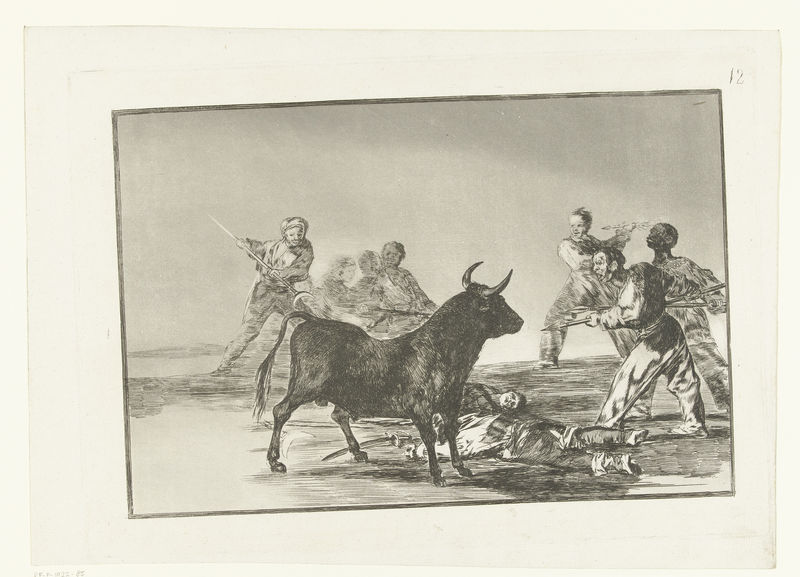
Titel: De ongeordende menigte verlamt de stier met lansen, sikkels, banderillas en andere wapens
Künstler: Francisco José de Goya y Lucientes
Standort: Amsterdam
Institution: Rijksmuseum
Schlagwörter: blanc, noir, épée, sabre, corrida, taureau, soldats, lutte, batstoi